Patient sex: M
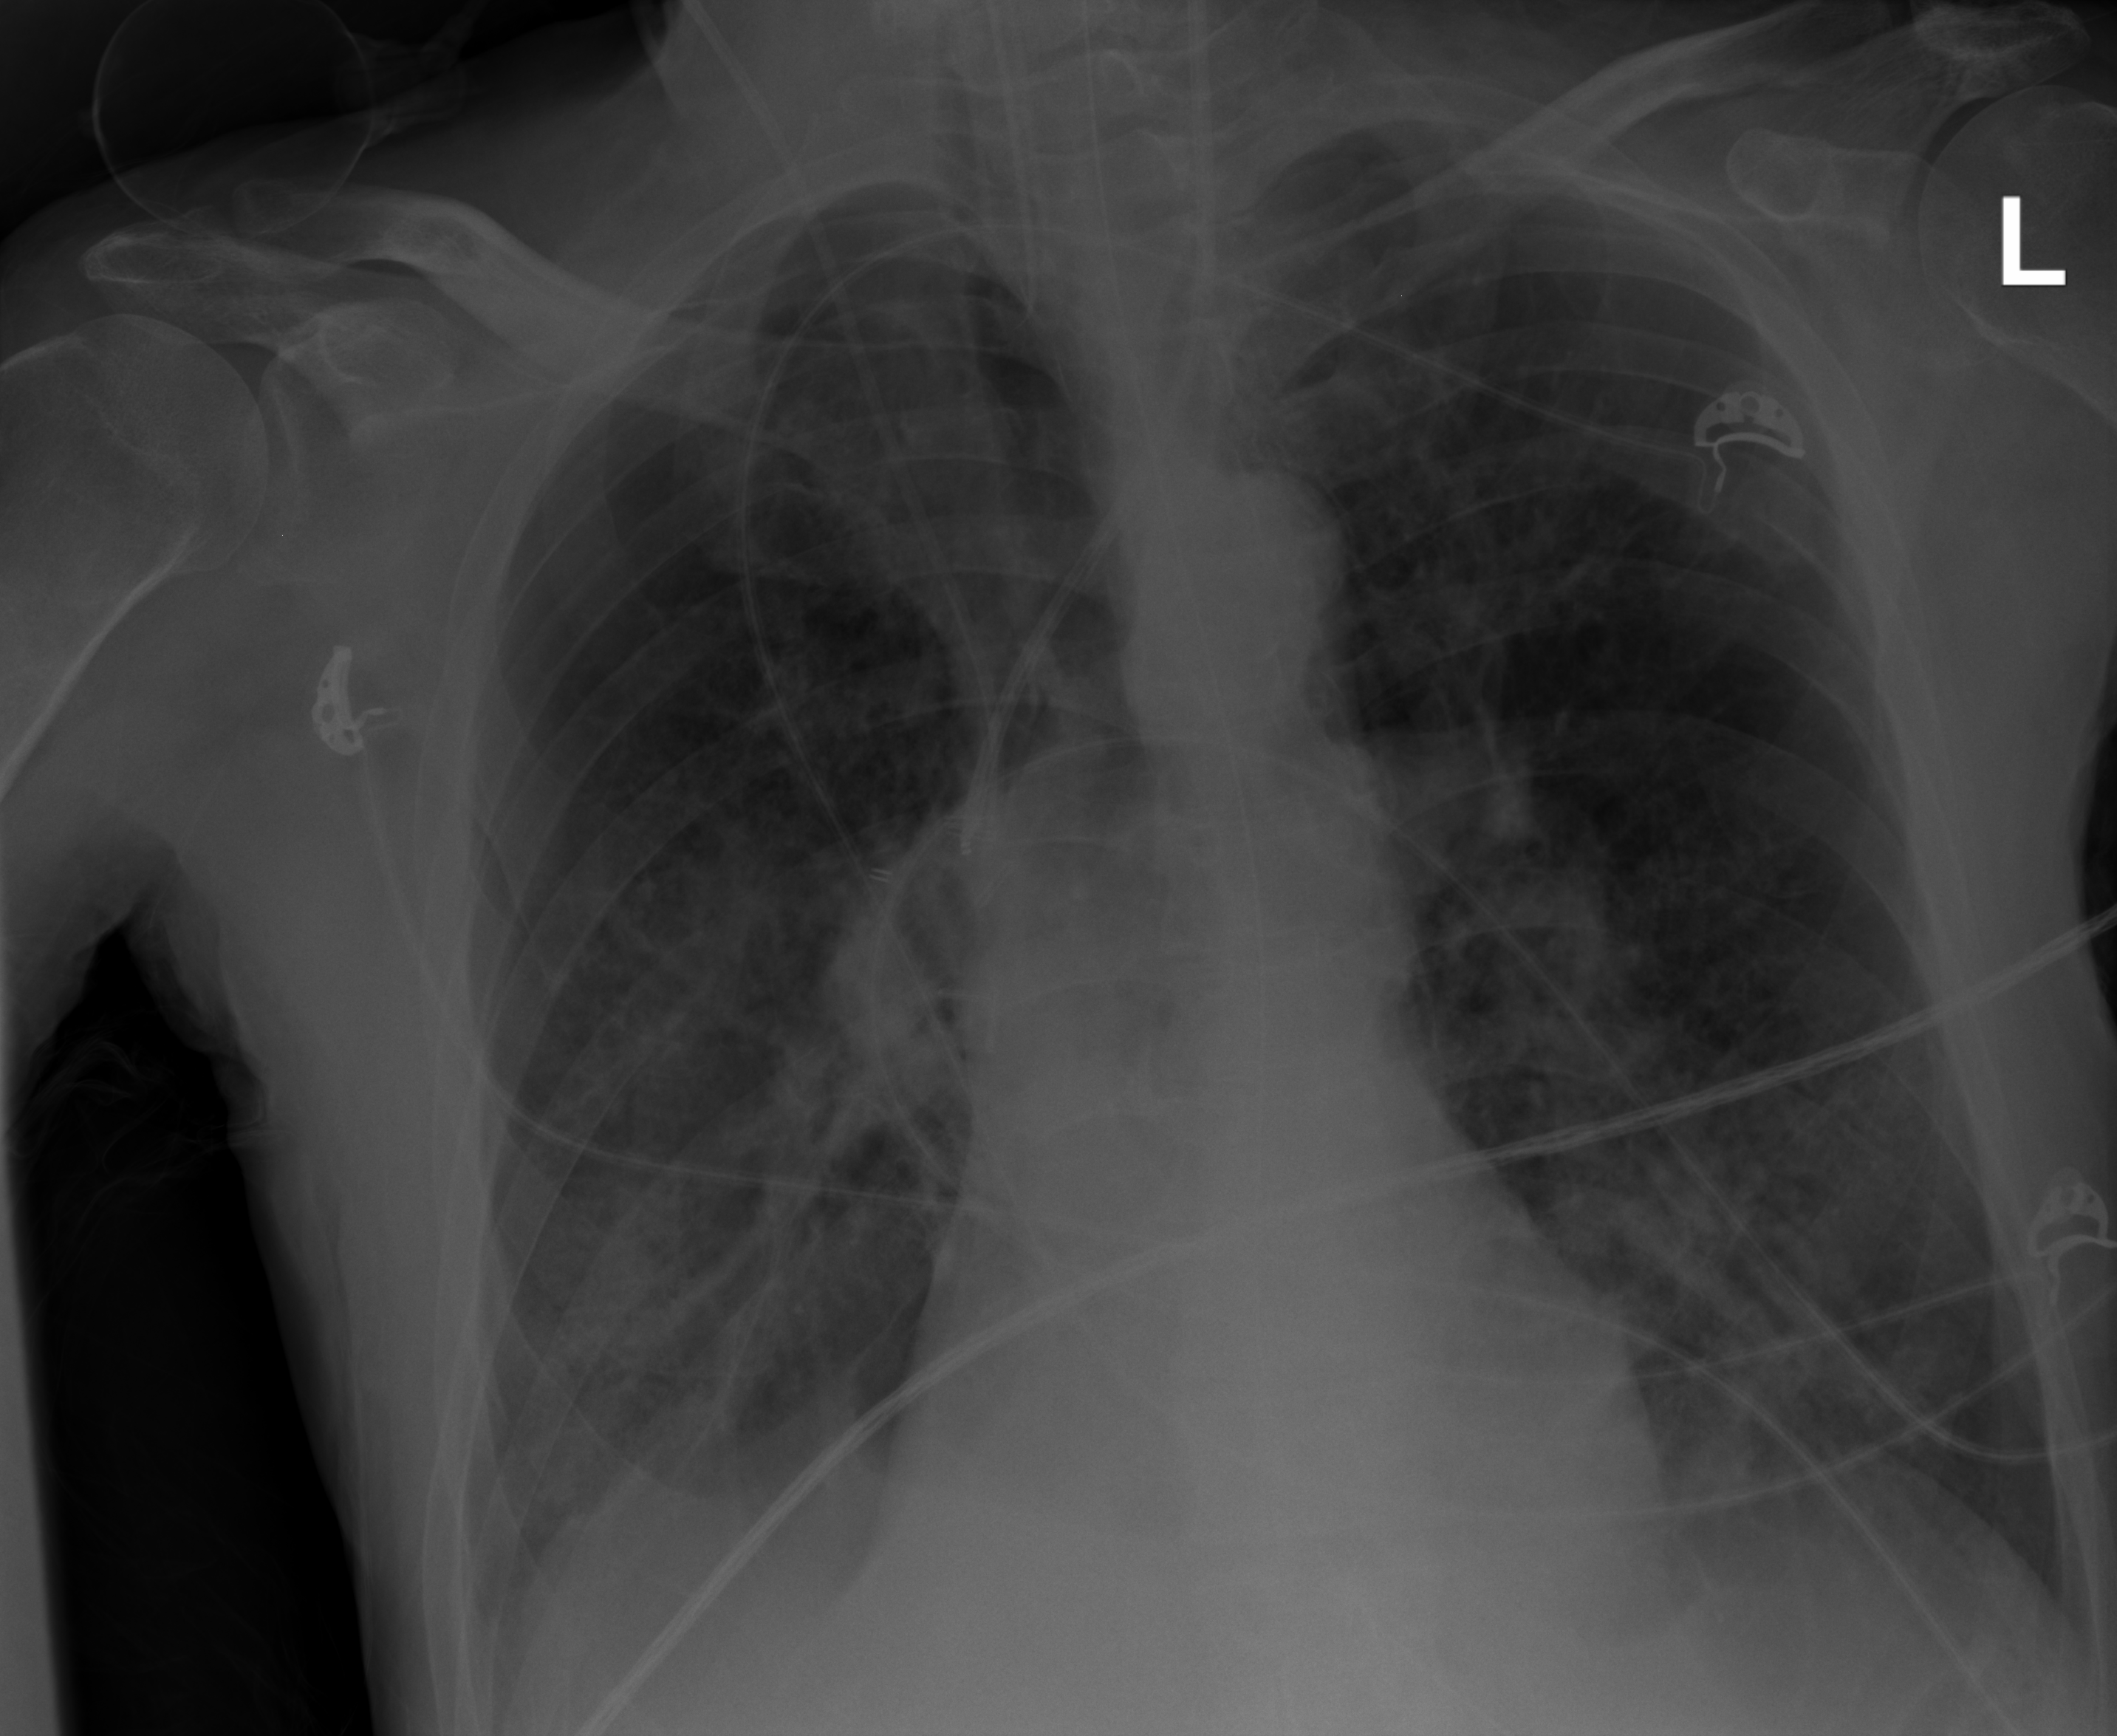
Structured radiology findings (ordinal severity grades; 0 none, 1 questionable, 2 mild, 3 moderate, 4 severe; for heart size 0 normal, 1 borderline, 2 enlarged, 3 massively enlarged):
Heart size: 0
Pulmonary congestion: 0
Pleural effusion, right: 2
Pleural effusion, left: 2
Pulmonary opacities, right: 2
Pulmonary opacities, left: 2
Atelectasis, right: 2
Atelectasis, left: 2